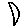
Label: moon